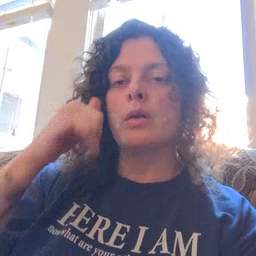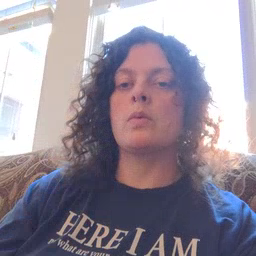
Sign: cow